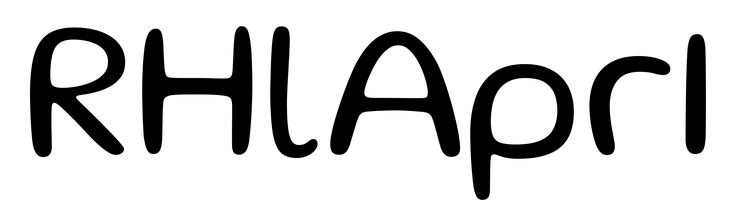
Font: Gluten_Light